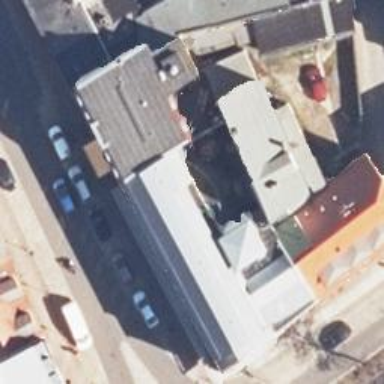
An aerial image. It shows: Image showing building with apartments.